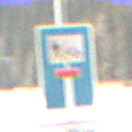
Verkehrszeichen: SackgasseRadverkehrFussgaengerDurchlaessig
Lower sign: HinweisGeaenderteVorfahrtVerkehrsfuehrungVerkehrsregelung3
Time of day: Midday
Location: Outdoor (Nature)
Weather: PartlyCloudy
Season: NotSpecified
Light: Natural